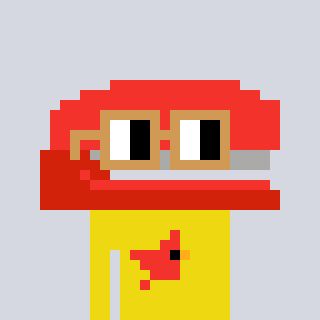
a pixel art character with square brown glasses, a stapler-shaped head and a yellow-colored body on a cool background